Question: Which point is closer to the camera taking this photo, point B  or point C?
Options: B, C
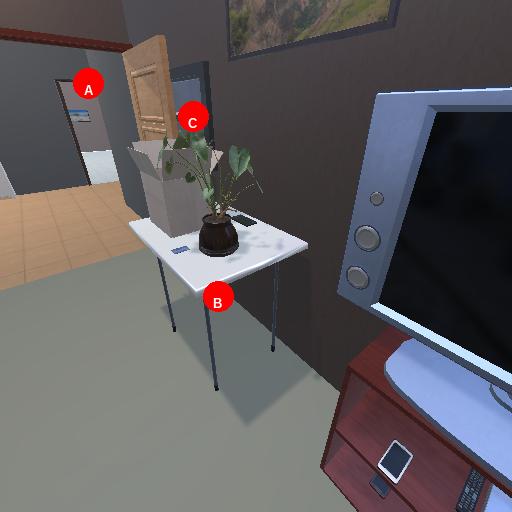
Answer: B